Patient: sex M, age 69
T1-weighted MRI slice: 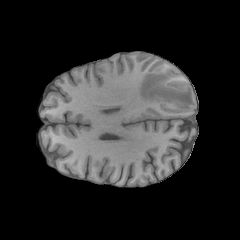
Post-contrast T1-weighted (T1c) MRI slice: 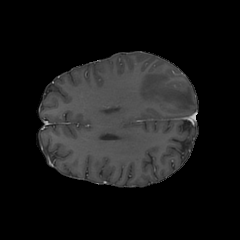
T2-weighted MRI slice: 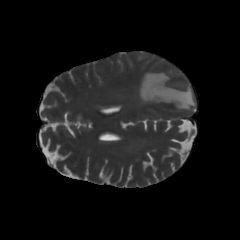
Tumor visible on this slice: yes
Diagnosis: Glioblastoma, IDH-wildtype
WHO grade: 4